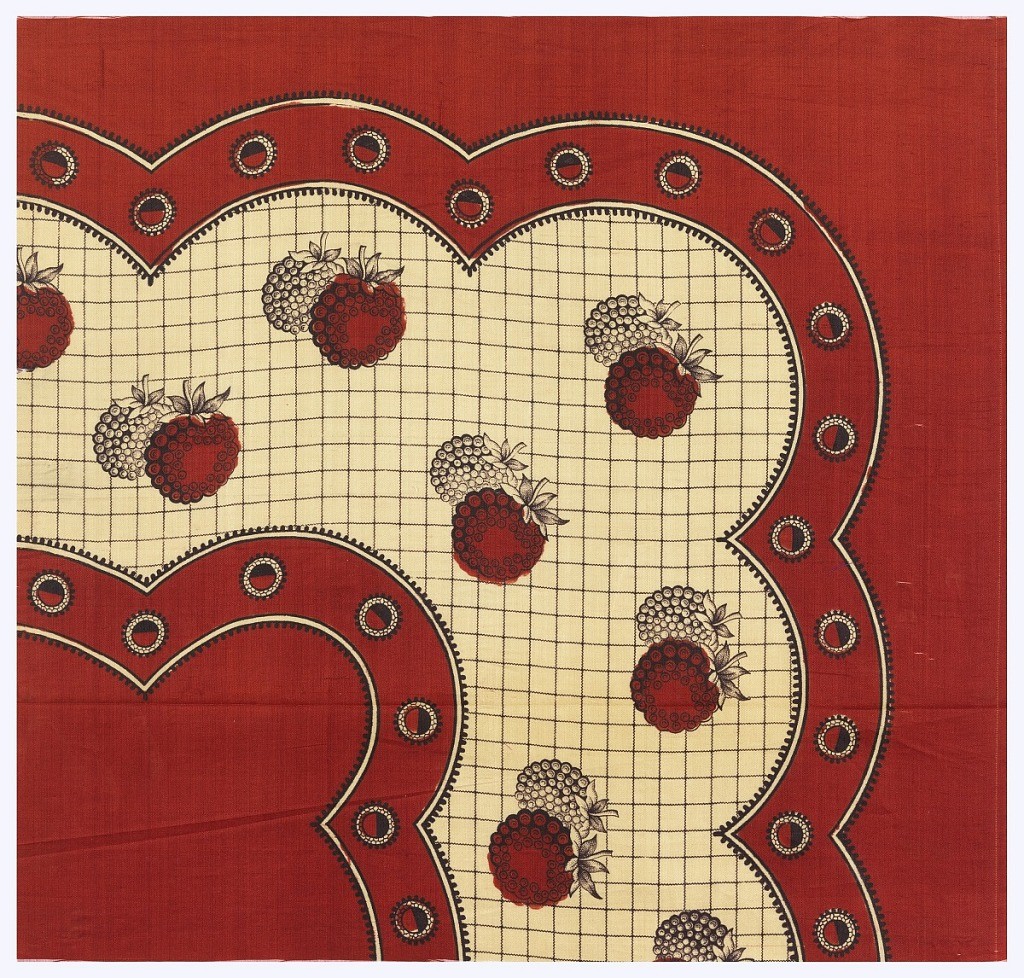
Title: Scarf sample
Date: mid-19th century
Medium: silk Technique: printed on plain weave
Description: Red and black quarter of a printed scarf. Shows plain red field and border with scallop shape pattern of berries on grid ground.